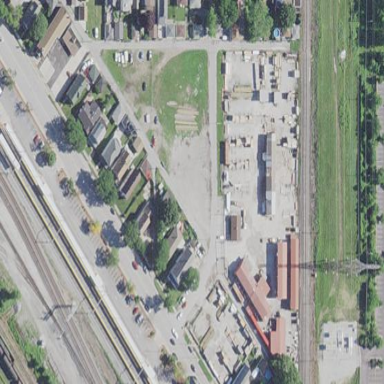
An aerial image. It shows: Industrial area dedicated to sawmill.